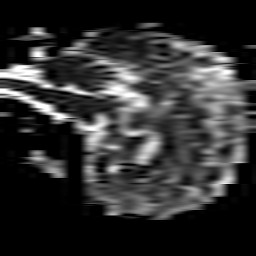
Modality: ADC
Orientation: sagittal
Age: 52
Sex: female
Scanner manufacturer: philips
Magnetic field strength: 3 T
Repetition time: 4.0 s
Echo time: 0.06104 s